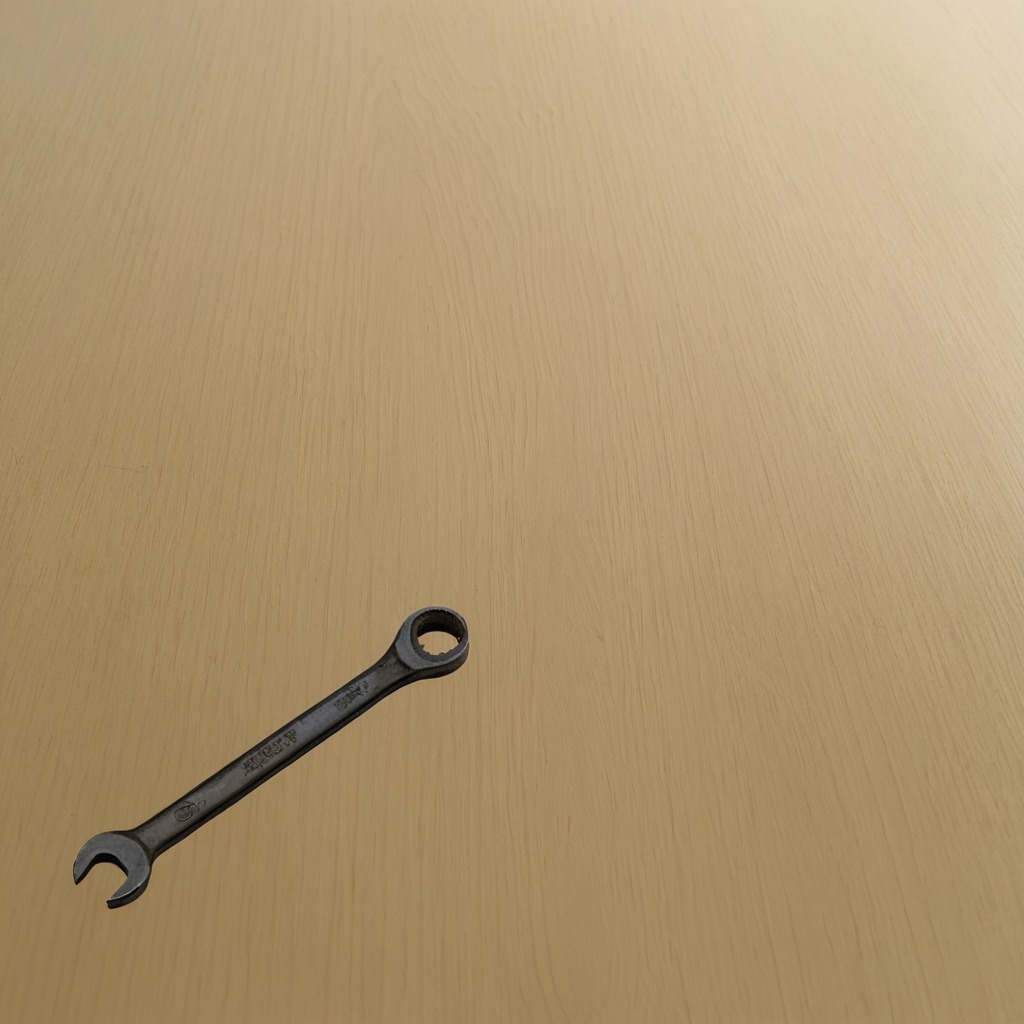
A wrench is lying on a plywood surface in a paint workshop lit by afternoon window light.